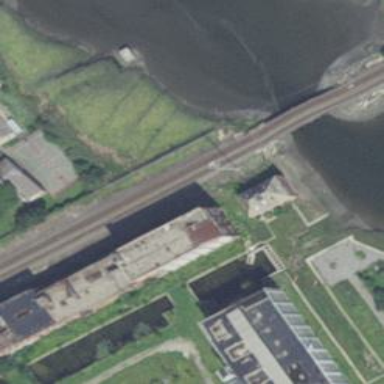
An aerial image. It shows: Embankment with railway tracks. There are two tracks on the embankment.